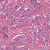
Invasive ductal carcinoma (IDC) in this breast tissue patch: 1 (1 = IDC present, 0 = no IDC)